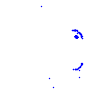
Particle: proton